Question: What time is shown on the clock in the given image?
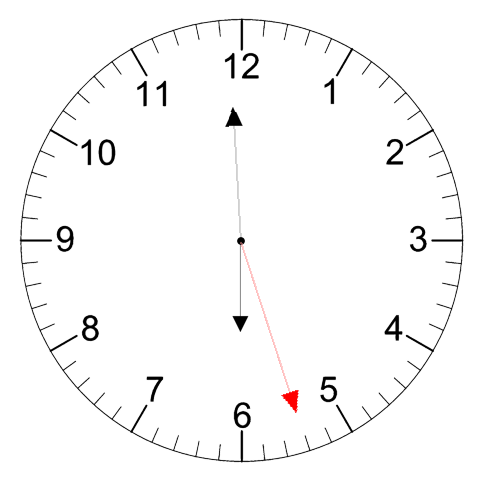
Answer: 05:59:27